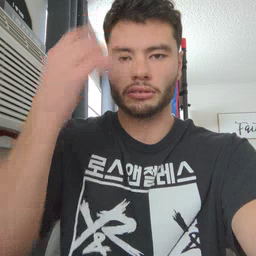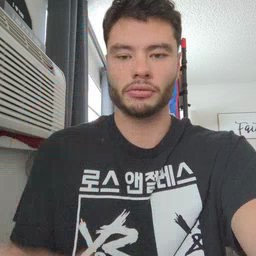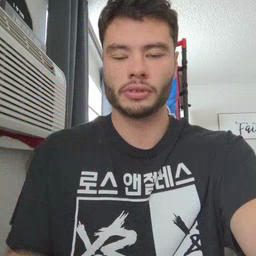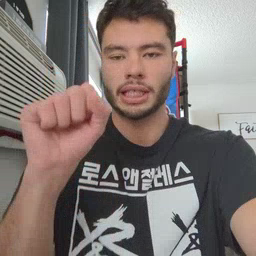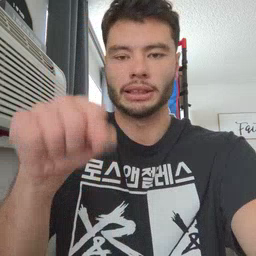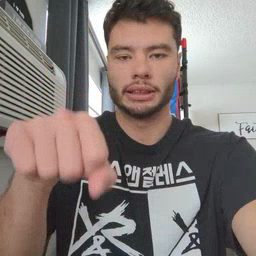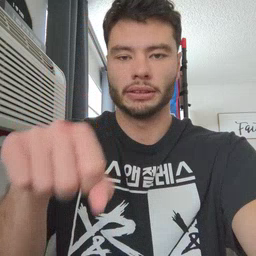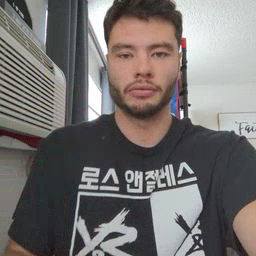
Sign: yes